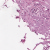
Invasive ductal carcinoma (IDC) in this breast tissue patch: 0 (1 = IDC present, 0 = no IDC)